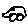
Label: car